Interaction volume radius: 5 \u00c5
Interaction volume height: 25 \u00c5
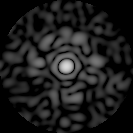
Disorder parameter: 0.849